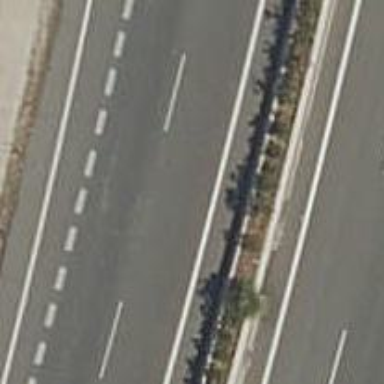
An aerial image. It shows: Asphalt road classified as trunk highway.